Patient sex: F
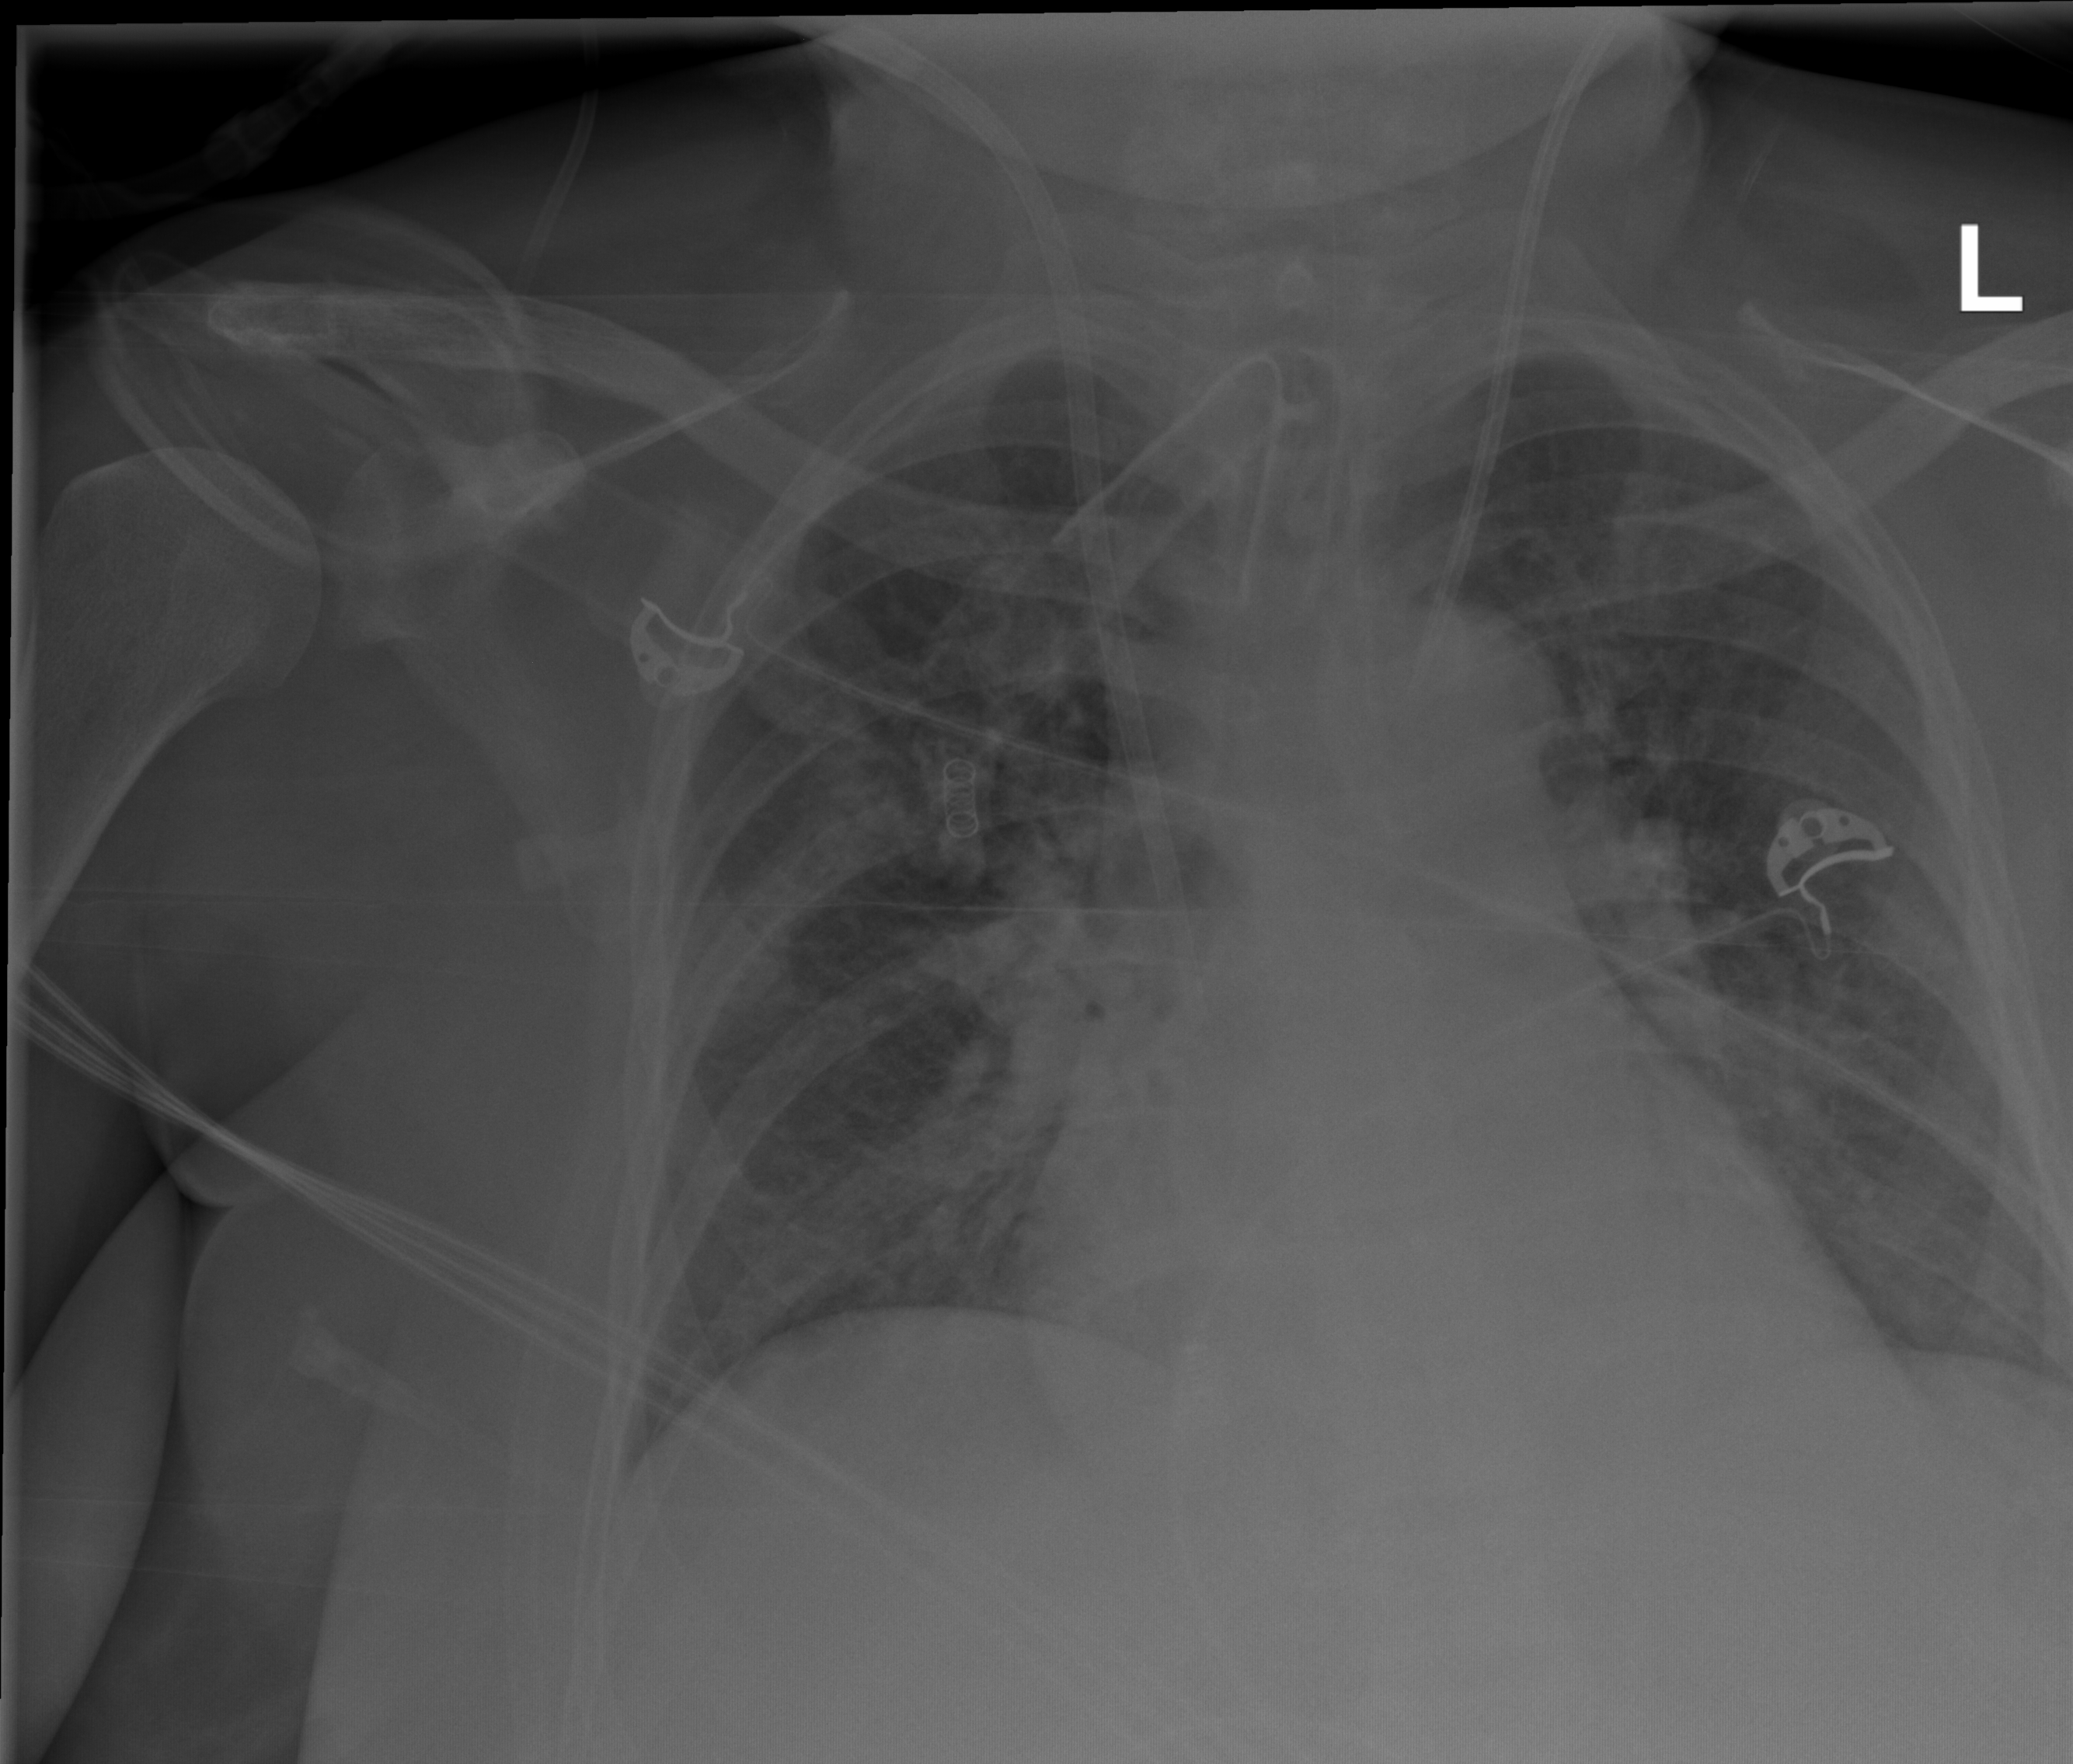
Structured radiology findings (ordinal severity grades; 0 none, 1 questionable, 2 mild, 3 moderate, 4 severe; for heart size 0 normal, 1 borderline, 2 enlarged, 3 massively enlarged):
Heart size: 0
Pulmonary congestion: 2
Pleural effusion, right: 0
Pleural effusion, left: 0
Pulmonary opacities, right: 2
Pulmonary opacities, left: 2
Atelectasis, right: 0
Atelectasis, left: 2